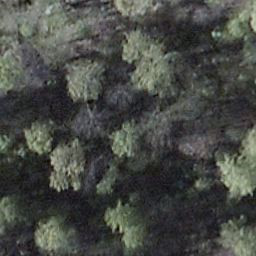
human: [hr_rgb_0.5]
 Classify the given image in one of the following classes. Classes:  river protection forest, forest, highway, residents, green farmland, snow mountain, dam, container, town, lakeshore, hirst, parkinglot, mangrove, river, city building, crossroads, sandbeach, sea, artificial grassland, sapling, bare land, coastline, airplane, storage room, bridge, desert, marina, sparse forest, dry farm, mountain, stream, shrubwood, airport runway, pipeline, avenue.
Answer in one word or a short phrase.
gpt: shrubwood